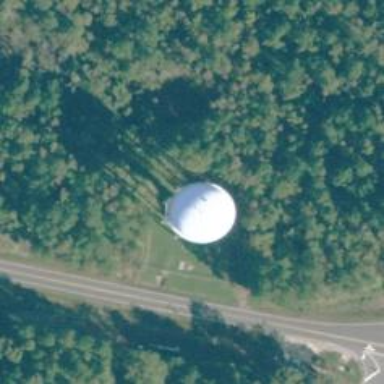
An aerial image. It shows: Water tower that is man-made.